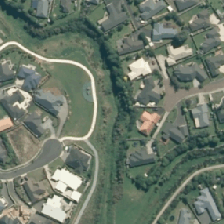
Land cover: urban_build_up